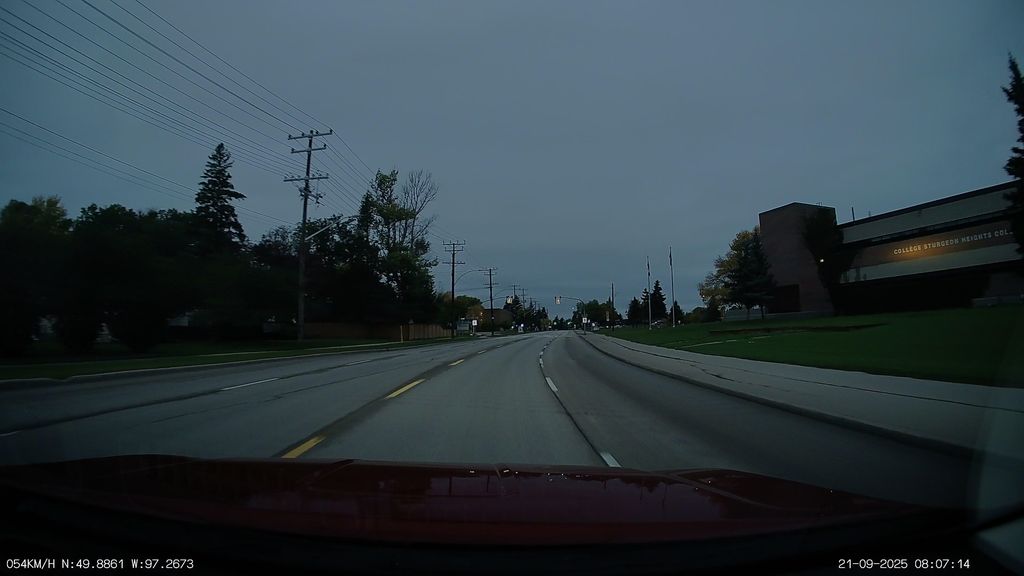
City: winnipeg